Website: ulta-beauty
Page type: payment
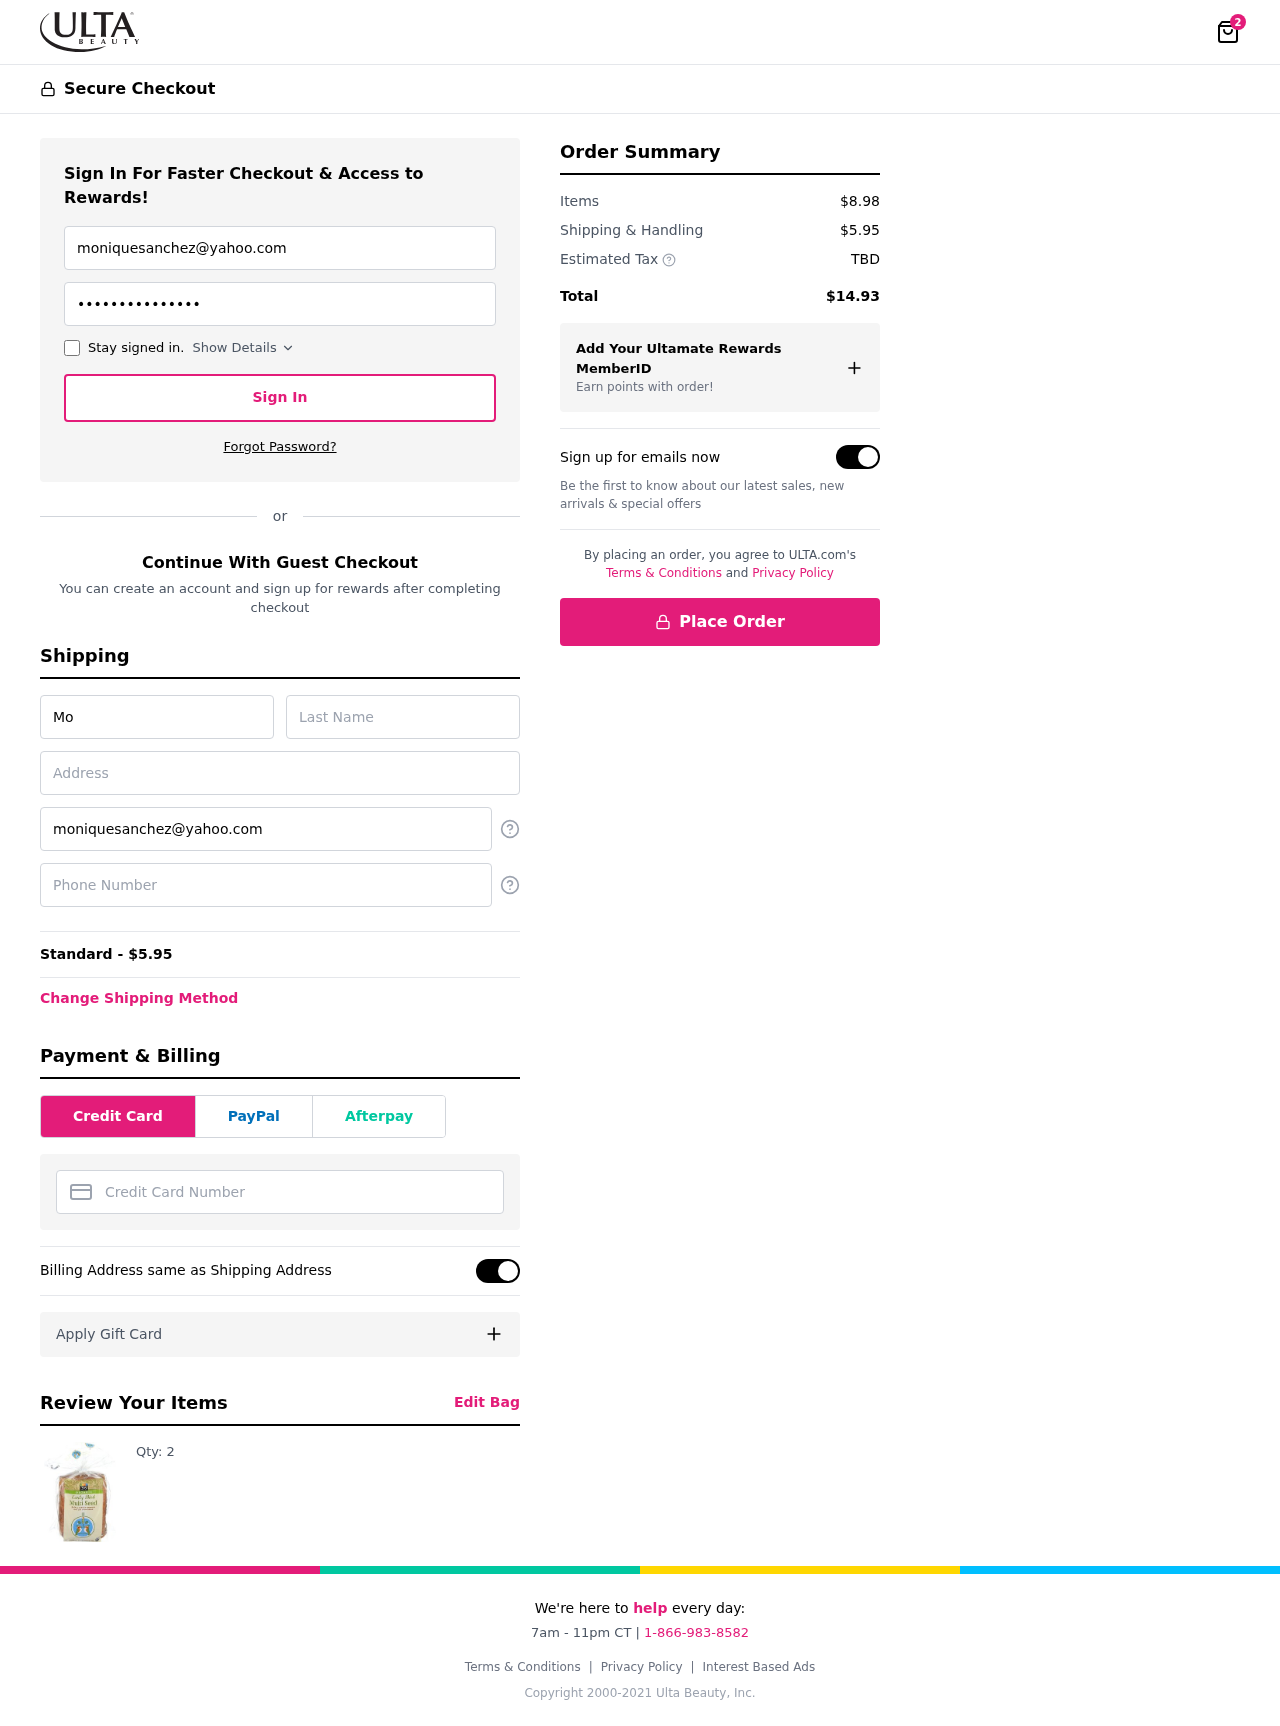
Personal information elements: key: PII_CARD_NUMBER
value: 3477 2529 4031 343
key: PII_EMAIL
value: moniquesanchez@yahoo.com
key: PII_FIRSTNAME
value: Monique
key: PII_LASTNAME
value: Sanchez
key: PII_PHONE
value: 9413586099
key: PII_STREET
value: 48664 Lindsay Shores
Product elements: key: PRODUCT1_QUANTITY
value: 2
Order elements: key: ORDER_NUM_ITEMS
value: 2
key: ORDER_SHIPPING_COST
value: $5.95
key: ORDER_SHIPPING_COST
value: Standard - $5.95
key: ORDER_SUBTOTAL
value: $8.98
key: ORDER_TAX
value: TBD
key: ORDER_TOTAL
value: $14.93